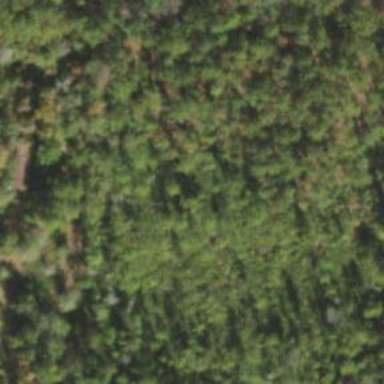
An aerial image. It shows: Mixed woodland area with various types of leaves.